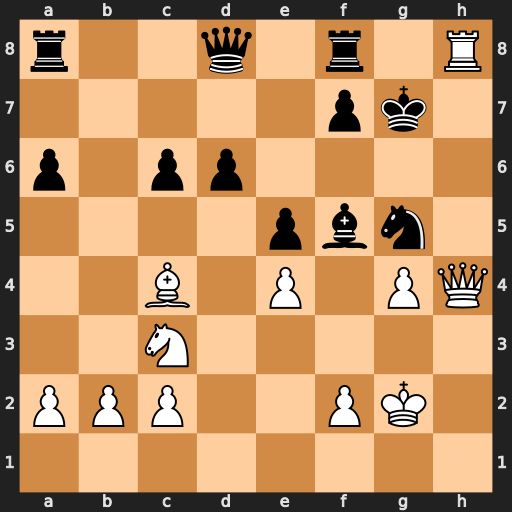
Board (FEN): r2q1r1R/5pk1/p1pp4/4pbn1/2B1P1PQ/2N5/PPP2PK1/8
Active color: w
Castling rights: -
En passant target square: -
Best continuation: Qh6#